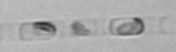
Label: Skeletonema